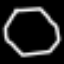
Label: octagon